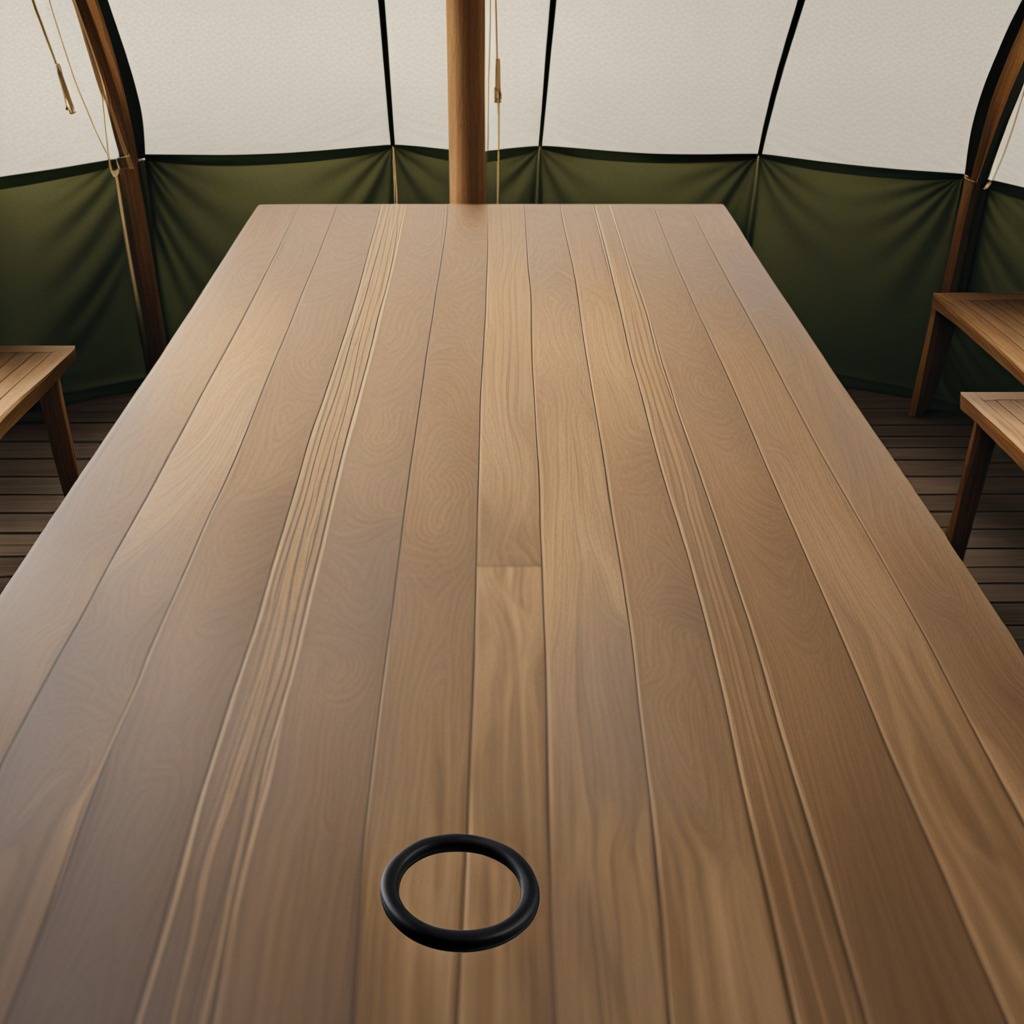
A rubber O-ring is lying on the wooden table.